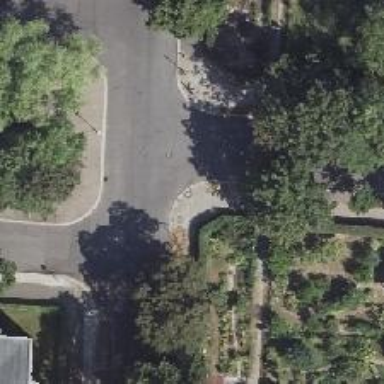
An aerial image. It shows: Residential road with asphalt surface and sidewalks on both sides. The parking lanes are oriented parallel to the road.